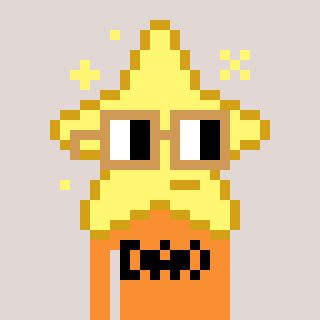
a pixel art character with square brown glasses, a star-shaped head and a orange-colored body on a warm background